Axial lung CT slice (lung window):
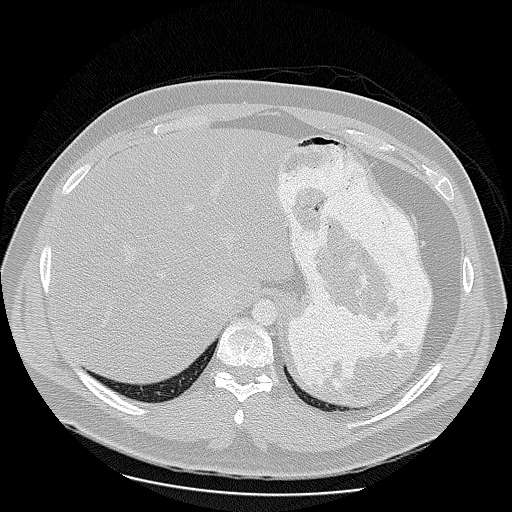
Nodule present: no